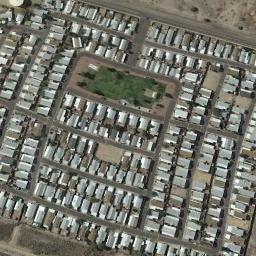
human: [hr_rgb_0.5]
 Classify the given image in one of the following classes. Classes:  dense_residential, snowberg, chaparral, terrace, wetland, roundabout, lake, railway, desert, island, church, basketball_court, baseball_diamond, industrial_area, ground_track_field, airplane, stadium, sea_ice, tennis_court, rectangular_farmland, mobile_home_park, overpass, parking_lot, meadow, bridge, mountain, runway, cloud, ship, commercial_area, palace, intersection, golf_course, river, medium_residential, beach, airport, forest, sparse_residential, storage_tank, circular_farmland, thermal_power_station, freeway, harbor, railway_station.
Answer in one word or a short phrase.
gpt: mobile_home_park